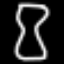
Label: hourglass